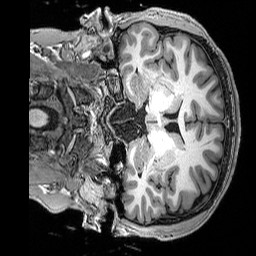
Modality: T1w
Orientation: coronal
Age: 25
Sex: male